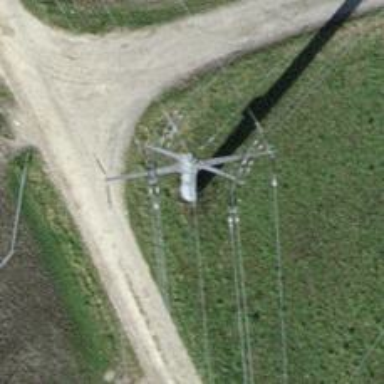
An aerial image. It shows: Power line is depicted.